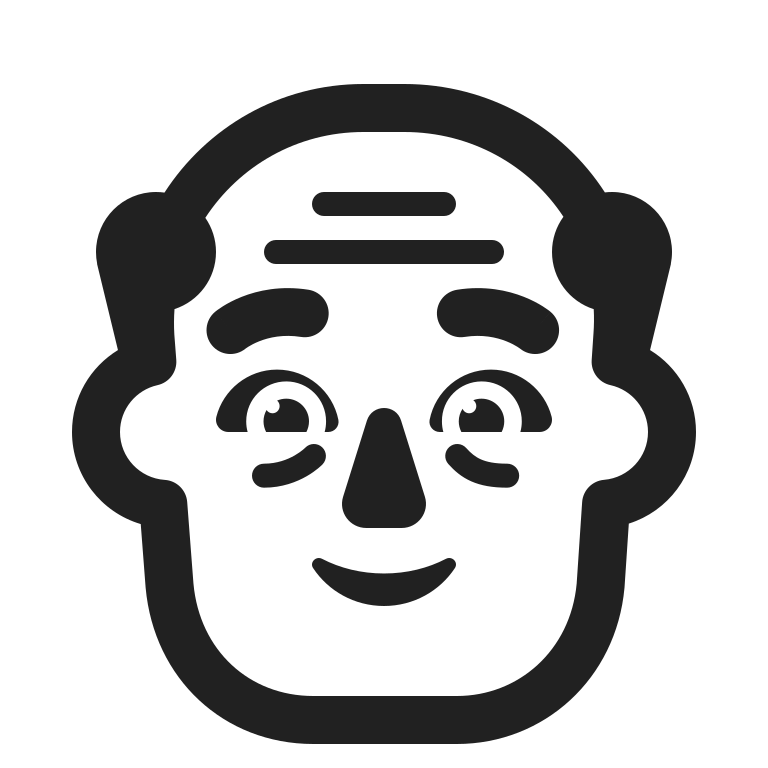
old man high contrast default